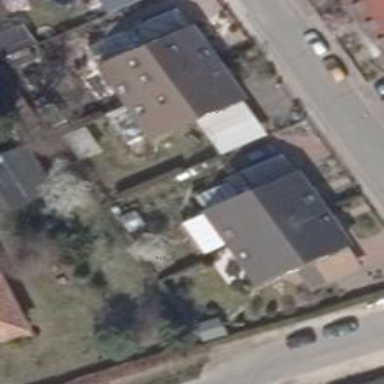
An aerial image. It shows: Residential building with gabled roof. The grey roof is oriented along the structure.